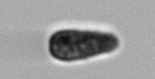
Label: Pseudochattonella_farcimen